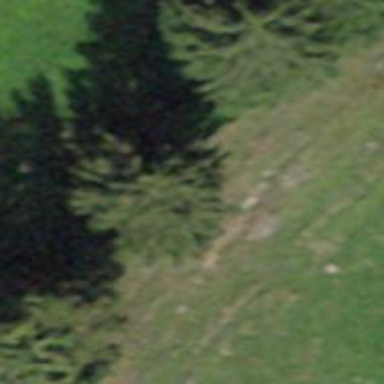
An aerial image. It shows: Row of trees in natural setting.